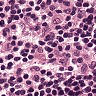
Metastatic tissue present: no